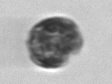
Label: Dinophyceae